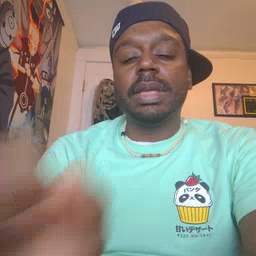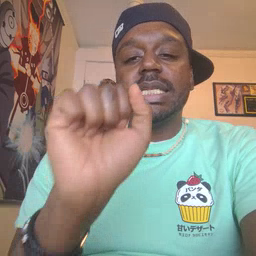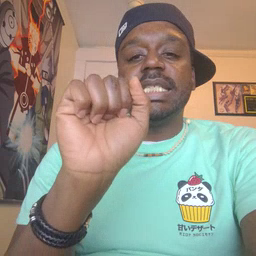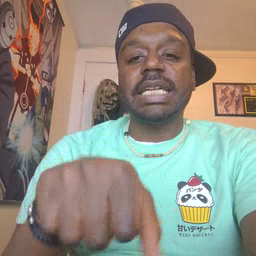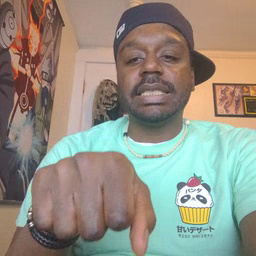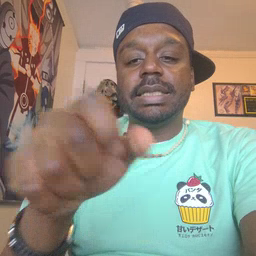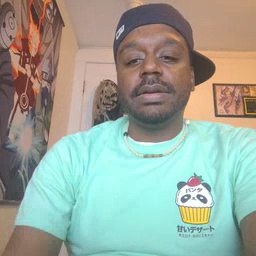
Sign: yes